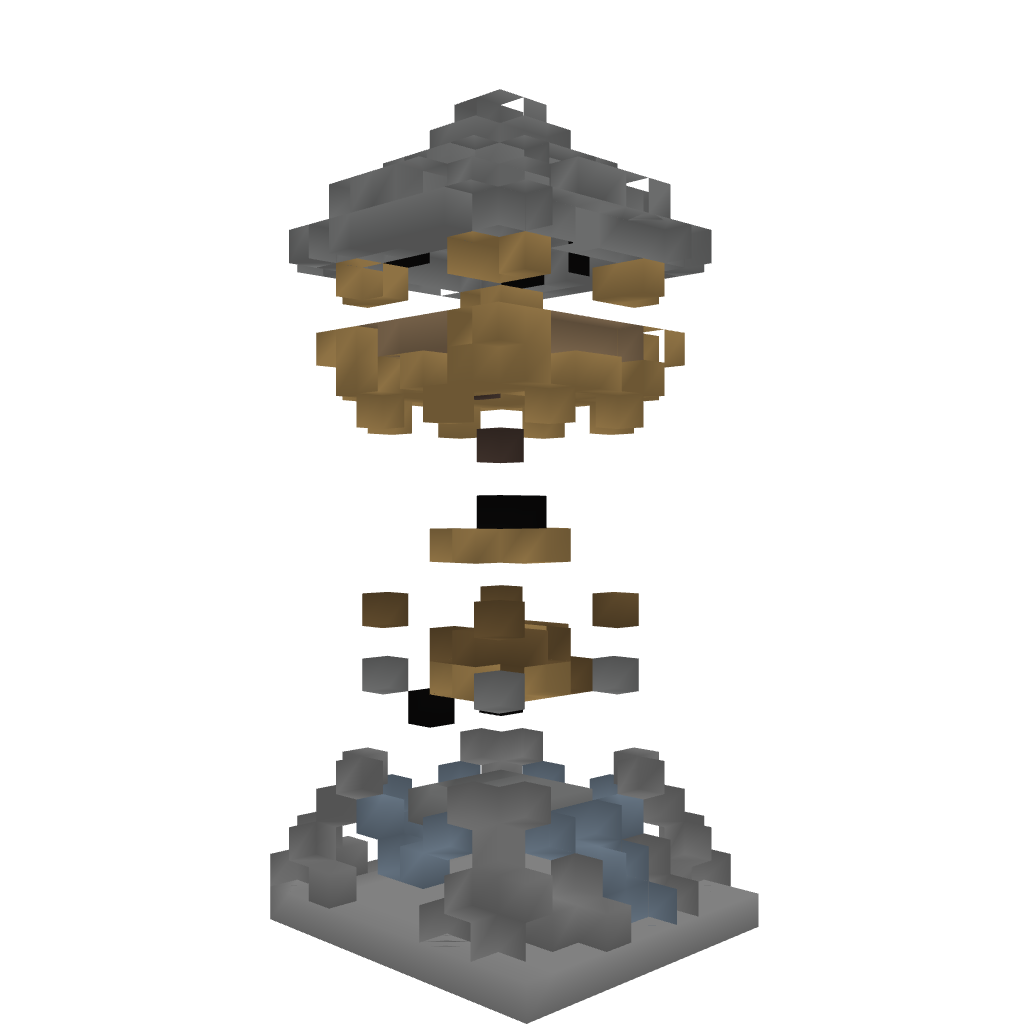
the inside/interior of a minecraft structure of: Watch Tower